Question: For some reason, none of my 'UITableViewCell's are highlighting blue. In IB, I have it set to highlight blue, and I have no code that is overriding IB.
Do you notice anything that might be causing this?

'''
- (void)tableView:(UITableView *)tableView didSelectRowAtIndexPath:(NSIndexPath *)indexPath
{
int showID = [[[singleton.programs objectAtIndex:indexPath.row]objectForKey:@"id"]intValue];
//creates the url and loads the list of products
//NSLog(@"showID: %d", showID);
URLCreator * productsURL = [[URLCreator alloc] initStandard:@"getProgramProductsForList"];
[productsURL addParam:@"id" stringValue:[NSString stringWithFormat:@"%d", showID]];
WebManager *productsWM = [[WebManager alloc]init];
[productsWM load:[productsURL finalURL] withSelector:@selector(parseProducts) object:[NSNumber numberWithInt:showID]];
}
'''
My custom cell has nothing in it at the moment besides the '@property/@synthesize@, but here it is.
'''
- (id)initWithStyle:(UITableViewCellStyle)style reuseIdentifier:(NSString *)reuseIdentifier
{
self = [super initWithStyle:style reuseIdentifier:reuseIdentifier];
if (self) {
// Initialization code
}
return self;
}
- (void)setSelected:(BOOL)selected animated:(BOOL)animated
{
[super setSelected:selected animated:animated];
// Configure the view for the selected state
}
'''
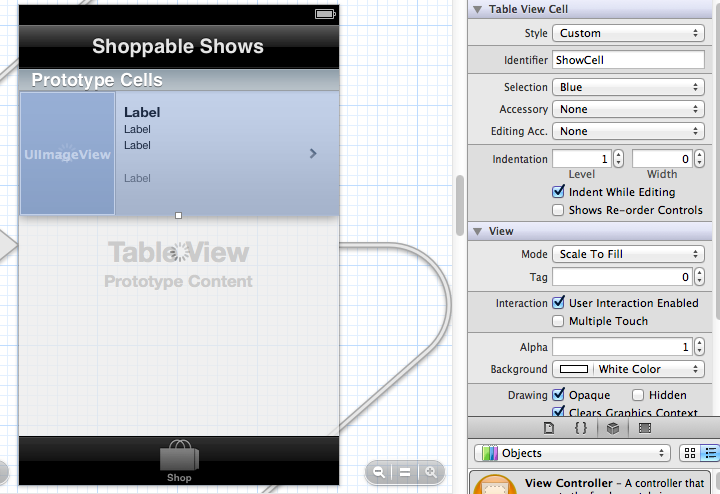
Answer: Your case is simple enough that the best way to solve it is probably making an minimal example which works properly (default table view cell with blue selection) and add to it step by step (or in binary search steps) until it breaks.
If the minimal code breaks after some addition then you pinpointed the problem. If it doesn't, and you have actually reached the same thing that you appear to be using in your project, compare and see where the difference is which you haven't noticed.